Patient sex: M
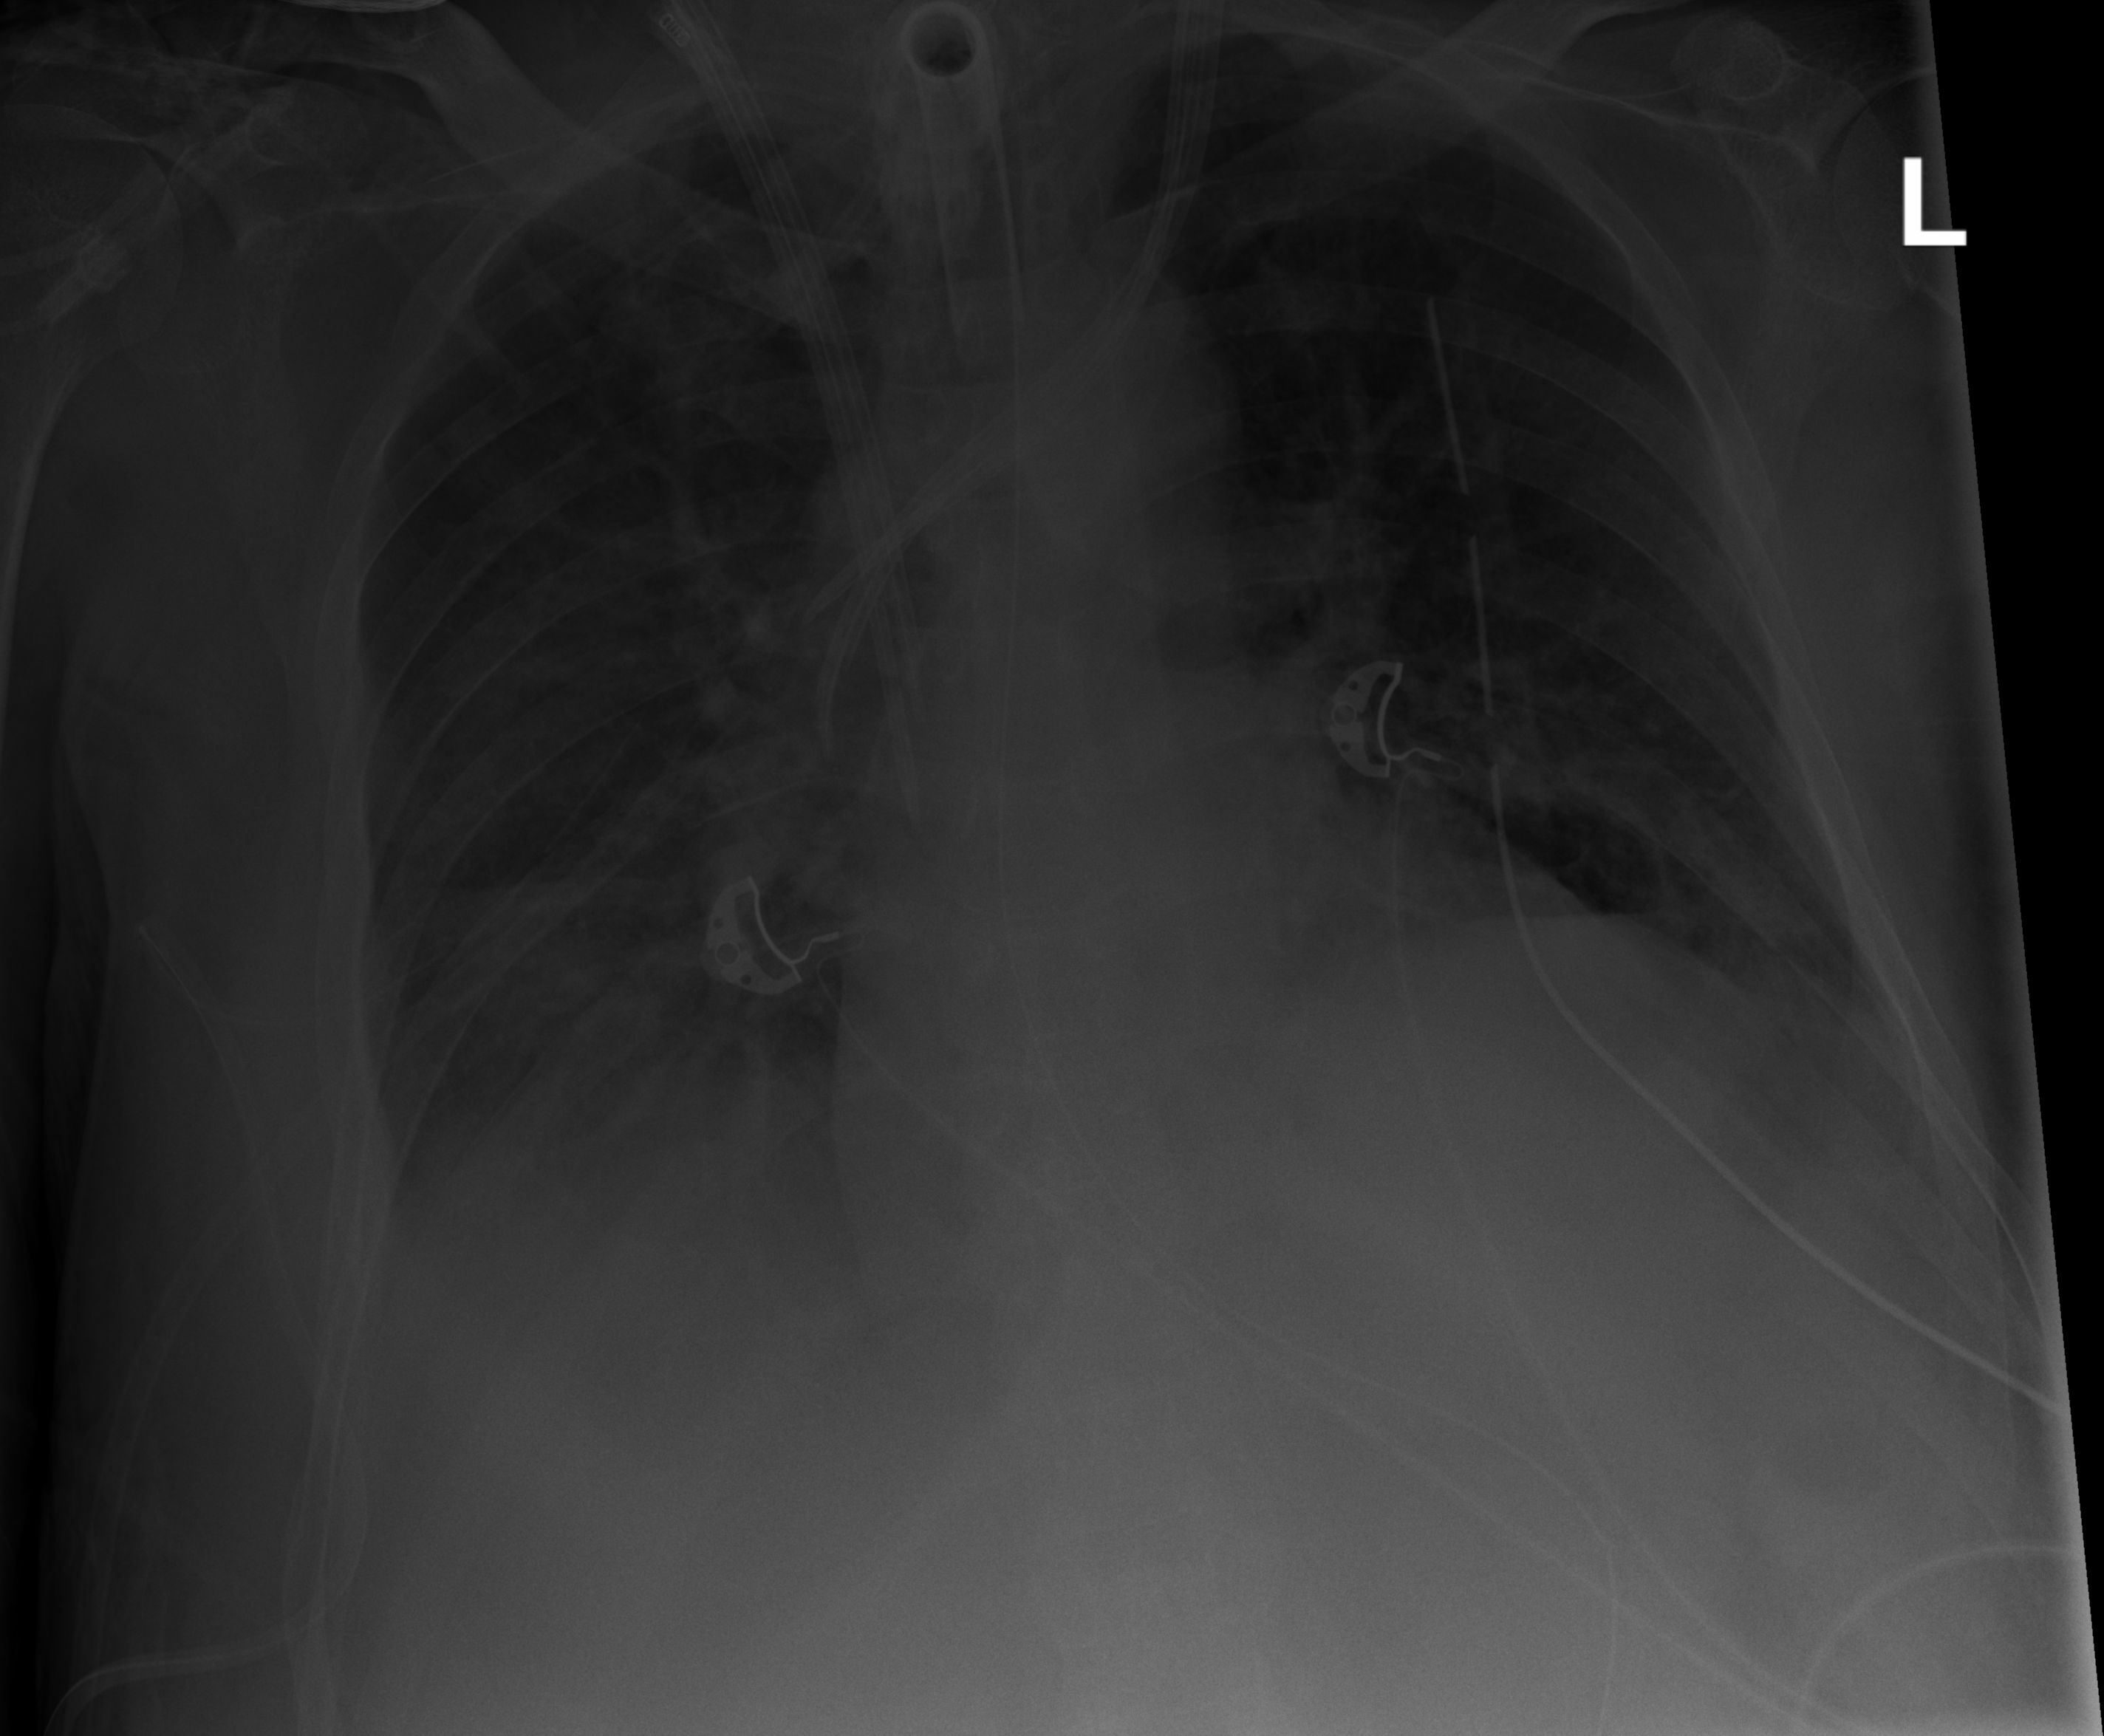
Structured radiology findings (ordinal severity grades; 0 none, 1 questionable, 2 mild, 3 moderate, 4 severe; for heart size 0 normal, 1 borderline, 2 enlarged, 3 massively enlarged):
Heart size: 2
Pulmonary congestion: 2
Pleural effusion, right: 2
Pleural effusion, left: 2
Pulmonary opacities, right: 2
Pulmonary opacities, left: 2
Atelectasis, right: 2
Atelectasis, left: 2